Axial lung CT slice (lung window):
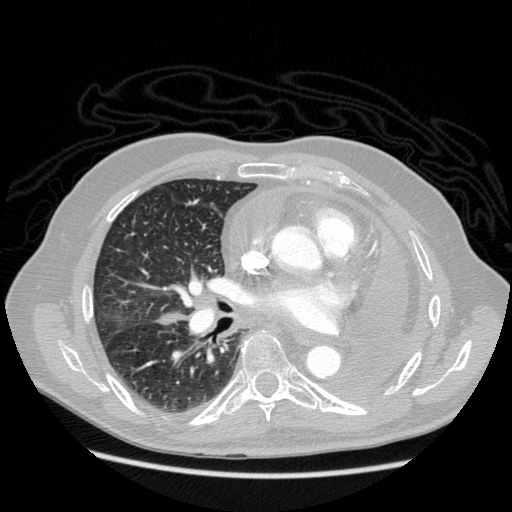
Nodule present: no